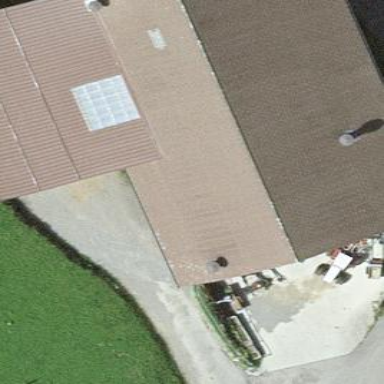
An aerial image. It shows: Farm auxiliary building with gabled roof.